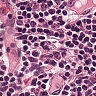
Metastatic tissue present: no